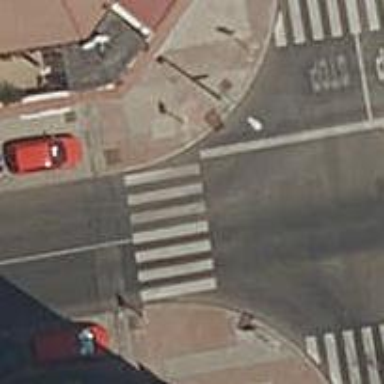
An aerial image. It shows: Marked crossing on the road.